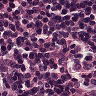
Metastatic tissue present: no